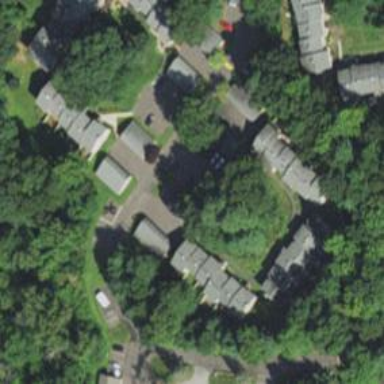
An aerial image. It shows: Residential driveway with asphalt surface.